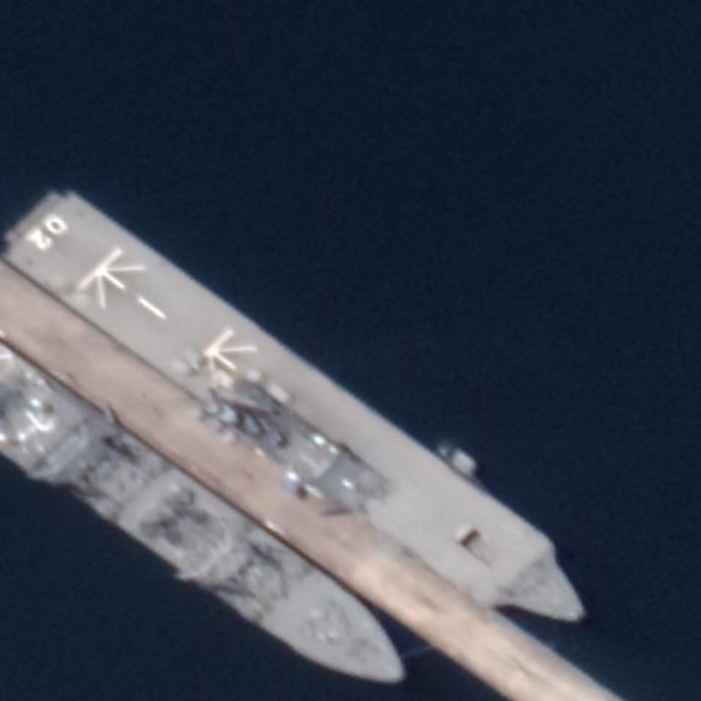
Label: assault